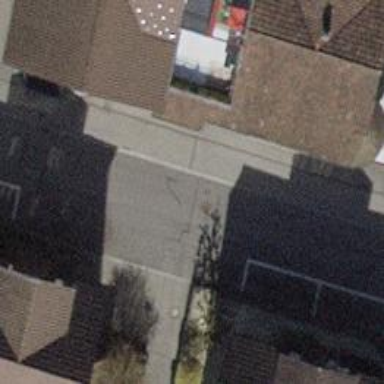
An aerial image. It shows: Residential road with marked parking lanes on both sides. The surface of the road is asphalt.